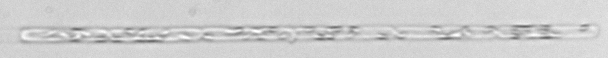
Label: Dactyliosolen_fragilissimus